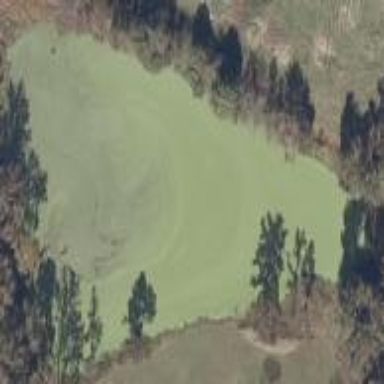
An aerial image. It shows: Pond with natural water.